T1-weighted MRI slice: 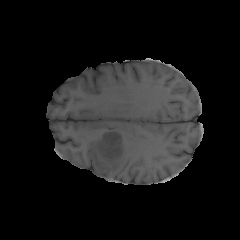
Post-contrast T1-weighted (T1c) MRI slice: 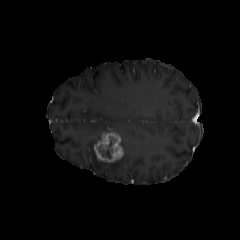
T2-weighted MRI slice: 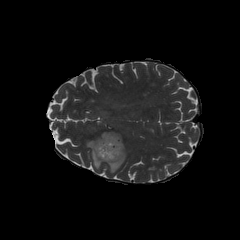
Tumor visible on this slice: yes